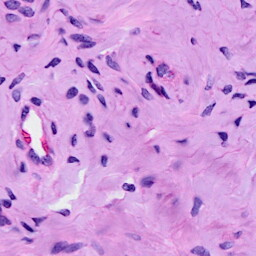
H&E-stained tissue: Cervix